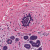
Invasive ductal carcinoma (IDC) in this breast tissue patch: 0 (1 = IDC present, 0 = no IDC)